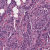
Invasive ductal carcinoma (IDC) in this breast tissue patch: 1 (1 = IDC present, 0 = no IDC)